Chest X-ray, PA view. Patient: 39 years old, sex F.
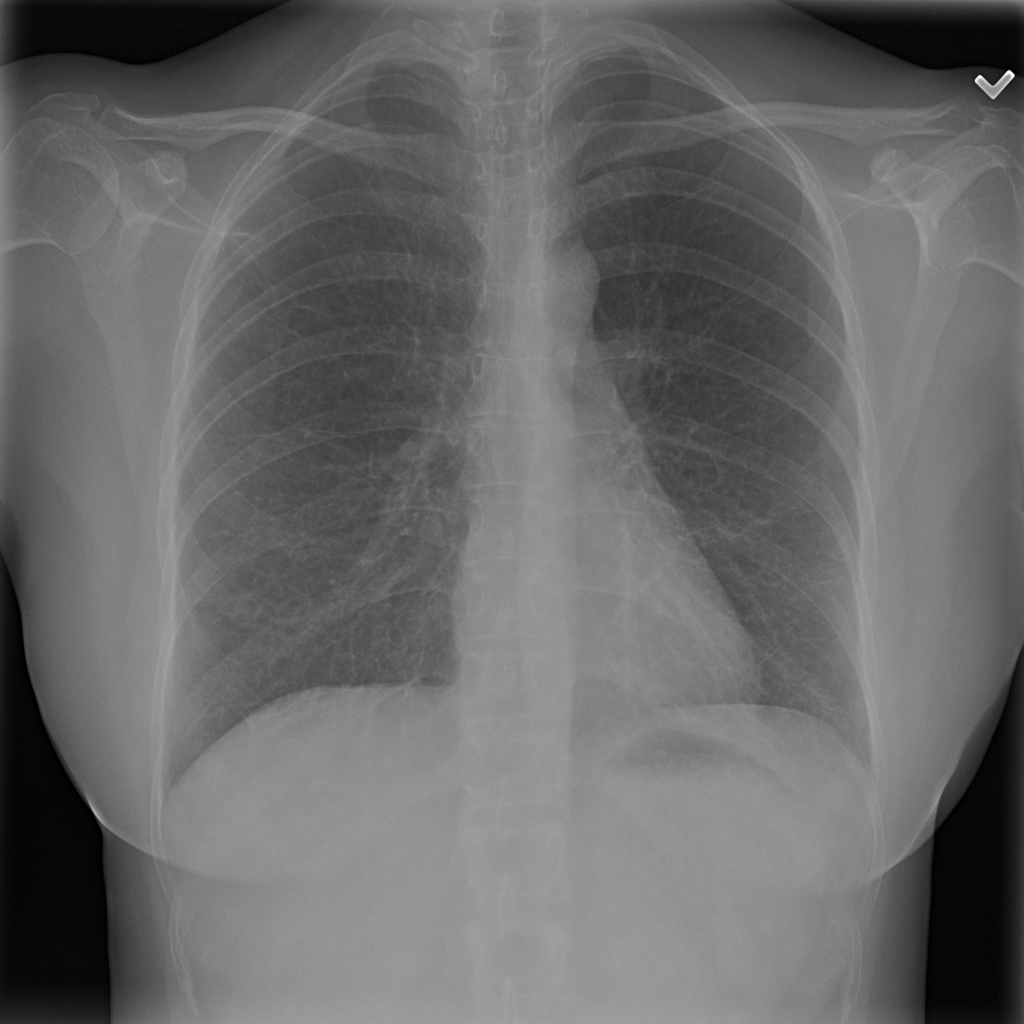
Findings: No Finding